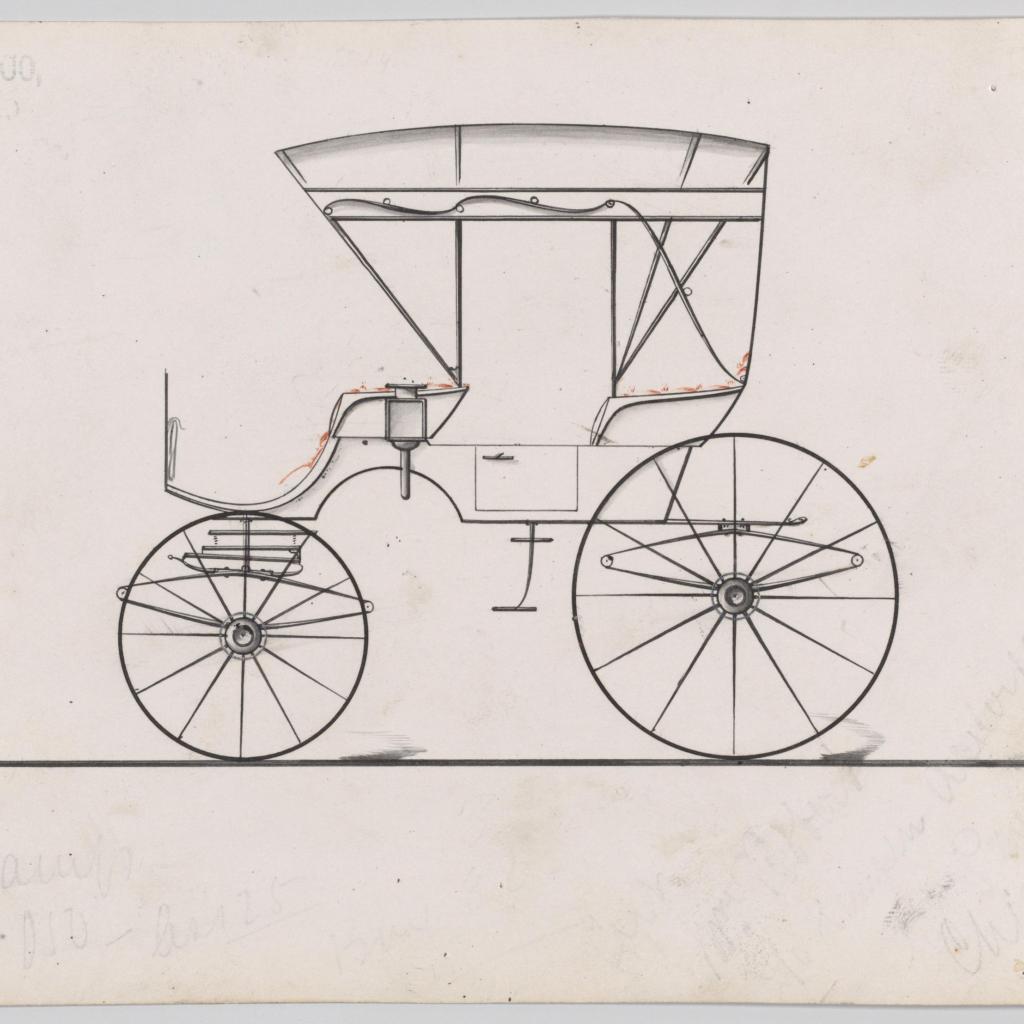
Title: Design for Park Phaeton, no. 3214a
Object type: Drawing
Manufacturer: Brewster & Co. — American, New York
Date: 1876
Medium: Pen and black ink, watercolor and gouache
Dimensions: sheet: 6 x 9 1/8 in. (15.2 x 23.2 cm)
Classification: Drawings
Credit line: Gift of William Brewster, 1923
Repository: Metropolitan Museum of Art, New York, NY